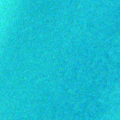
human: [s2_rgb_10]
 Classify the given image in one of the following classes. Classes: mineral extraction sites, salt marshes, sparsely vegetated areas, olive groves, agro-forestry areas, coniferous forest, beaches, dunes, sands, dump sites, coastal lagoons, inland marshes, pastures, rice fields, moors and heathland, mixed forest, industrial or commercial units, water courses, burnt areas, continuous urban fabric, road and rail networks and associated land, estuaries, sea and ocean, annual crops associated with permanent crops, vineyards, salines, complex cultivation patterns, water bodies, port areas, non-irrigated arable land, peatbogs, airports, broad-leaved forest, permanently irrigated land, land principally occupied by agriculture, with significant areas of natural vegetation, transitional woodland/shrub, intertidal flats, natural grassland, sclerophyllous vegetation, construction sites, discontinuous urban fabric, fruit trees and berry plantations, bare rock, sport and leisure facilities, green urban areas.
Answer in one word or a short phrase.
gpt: sea and ocean